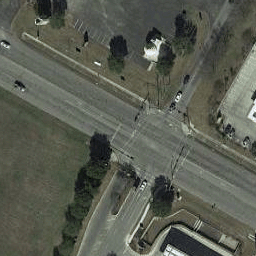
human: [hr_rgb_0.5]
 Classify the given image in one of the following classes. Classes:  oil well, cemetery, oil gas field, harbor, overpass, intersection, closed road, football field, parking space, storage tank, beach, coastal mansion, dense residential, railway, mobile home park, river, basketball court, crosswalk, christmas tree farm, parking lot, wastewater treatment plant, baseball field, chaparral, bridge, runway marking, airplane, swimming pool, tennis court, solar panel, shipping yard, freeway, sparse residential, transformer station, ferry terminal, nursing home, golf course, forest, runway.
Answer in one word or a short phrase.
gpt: intersection